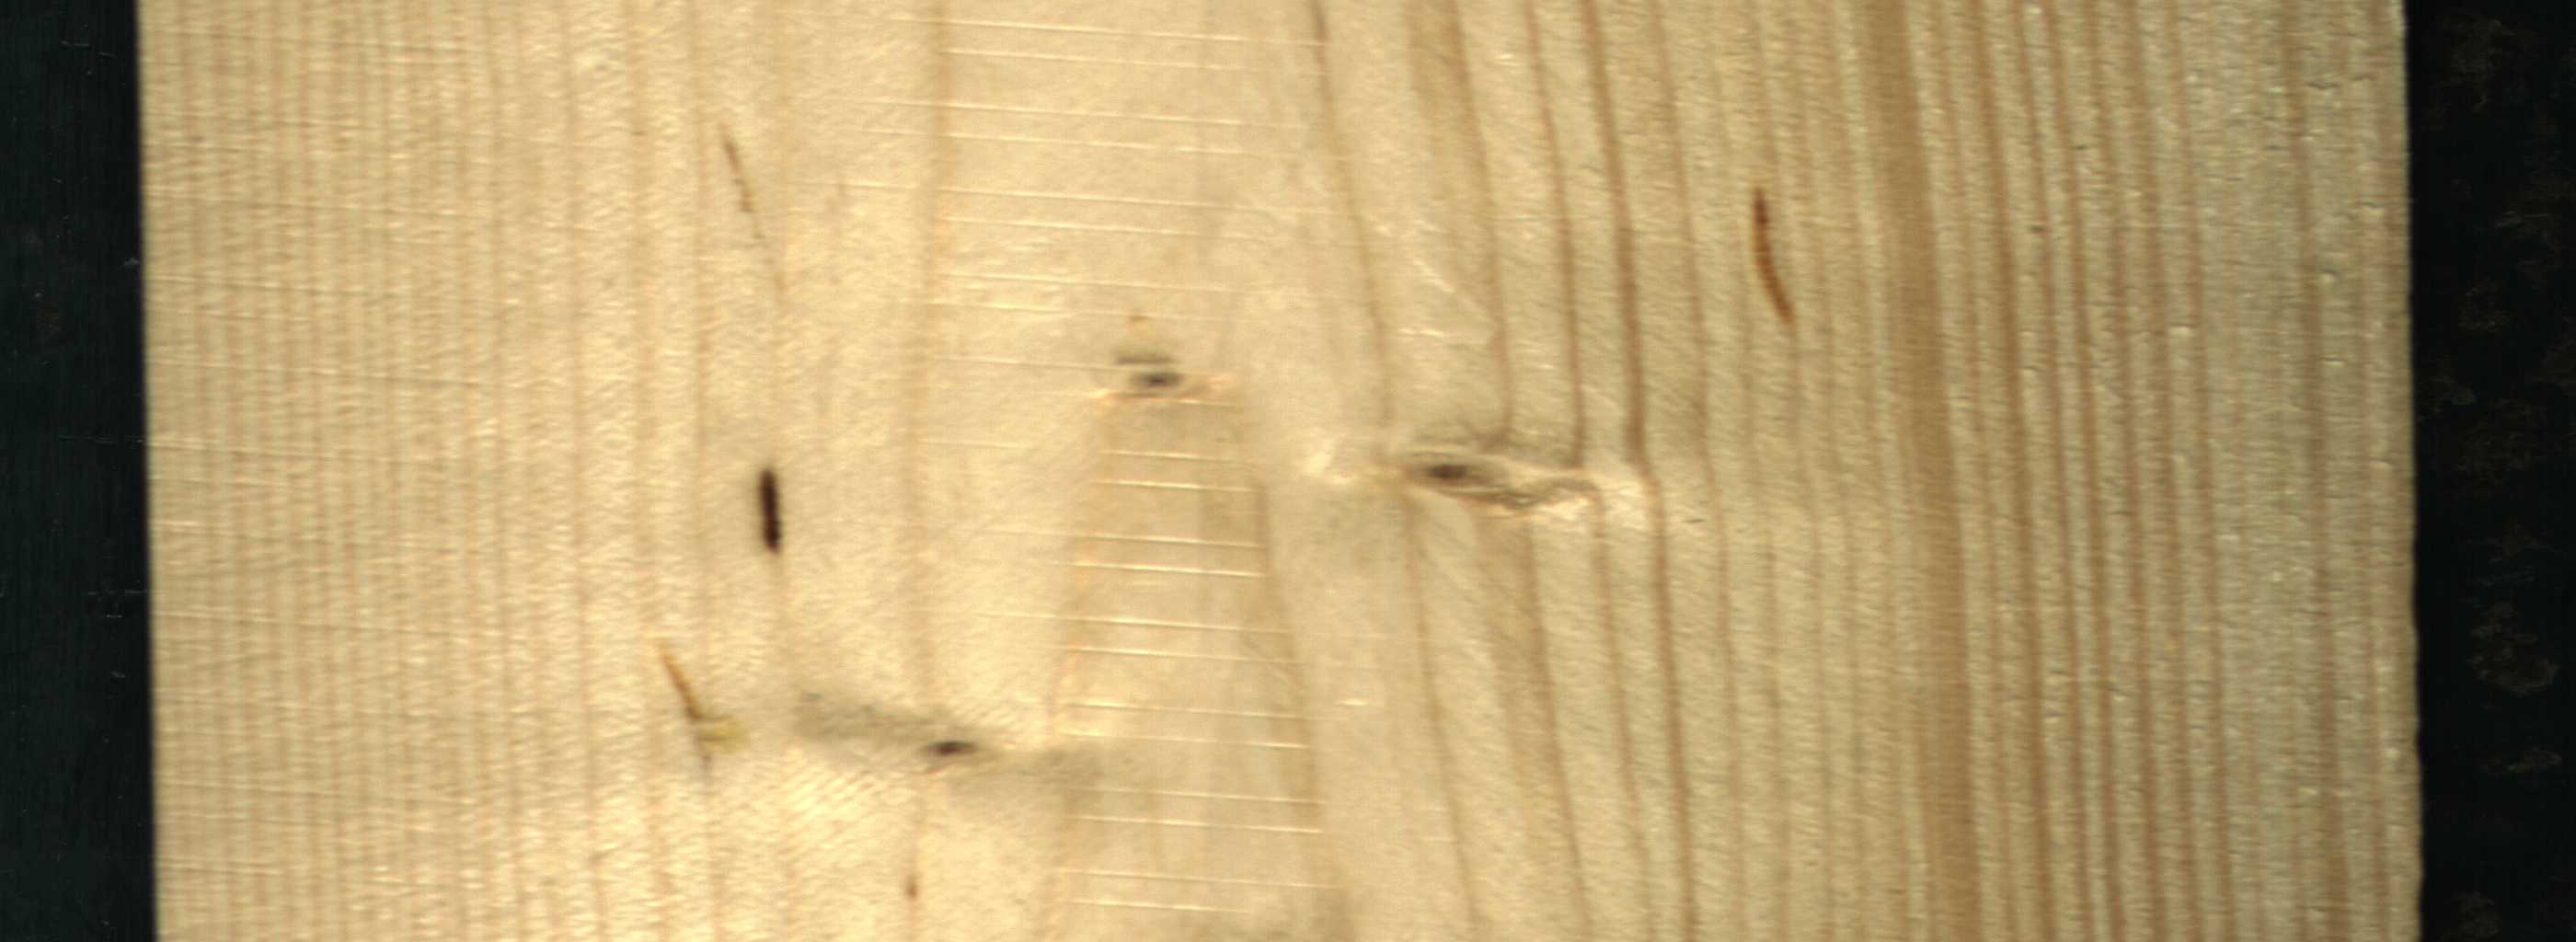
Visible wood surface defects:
resin
resin
resin
Live_Knot
Live_Knot
Live_Knot